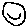
Label: smiley face